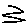
Label: zigzag